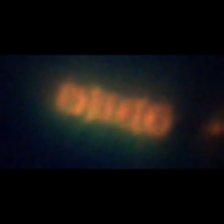
Taxon: Chaetoceros
Group: Diatoms